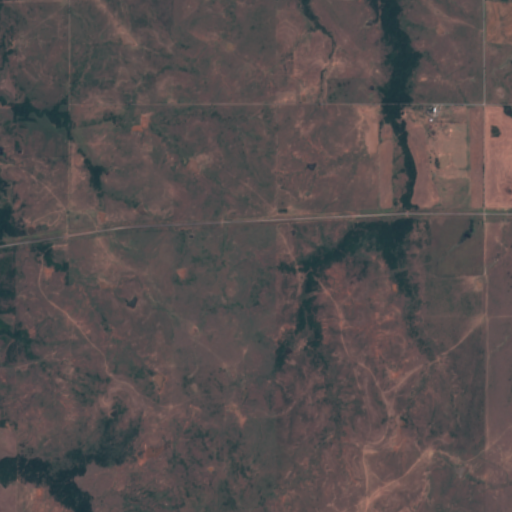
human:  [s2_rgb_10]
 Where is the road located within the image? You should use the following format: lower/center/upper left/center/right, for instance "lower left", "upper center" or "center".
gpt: There is no road in the image.